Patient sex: M
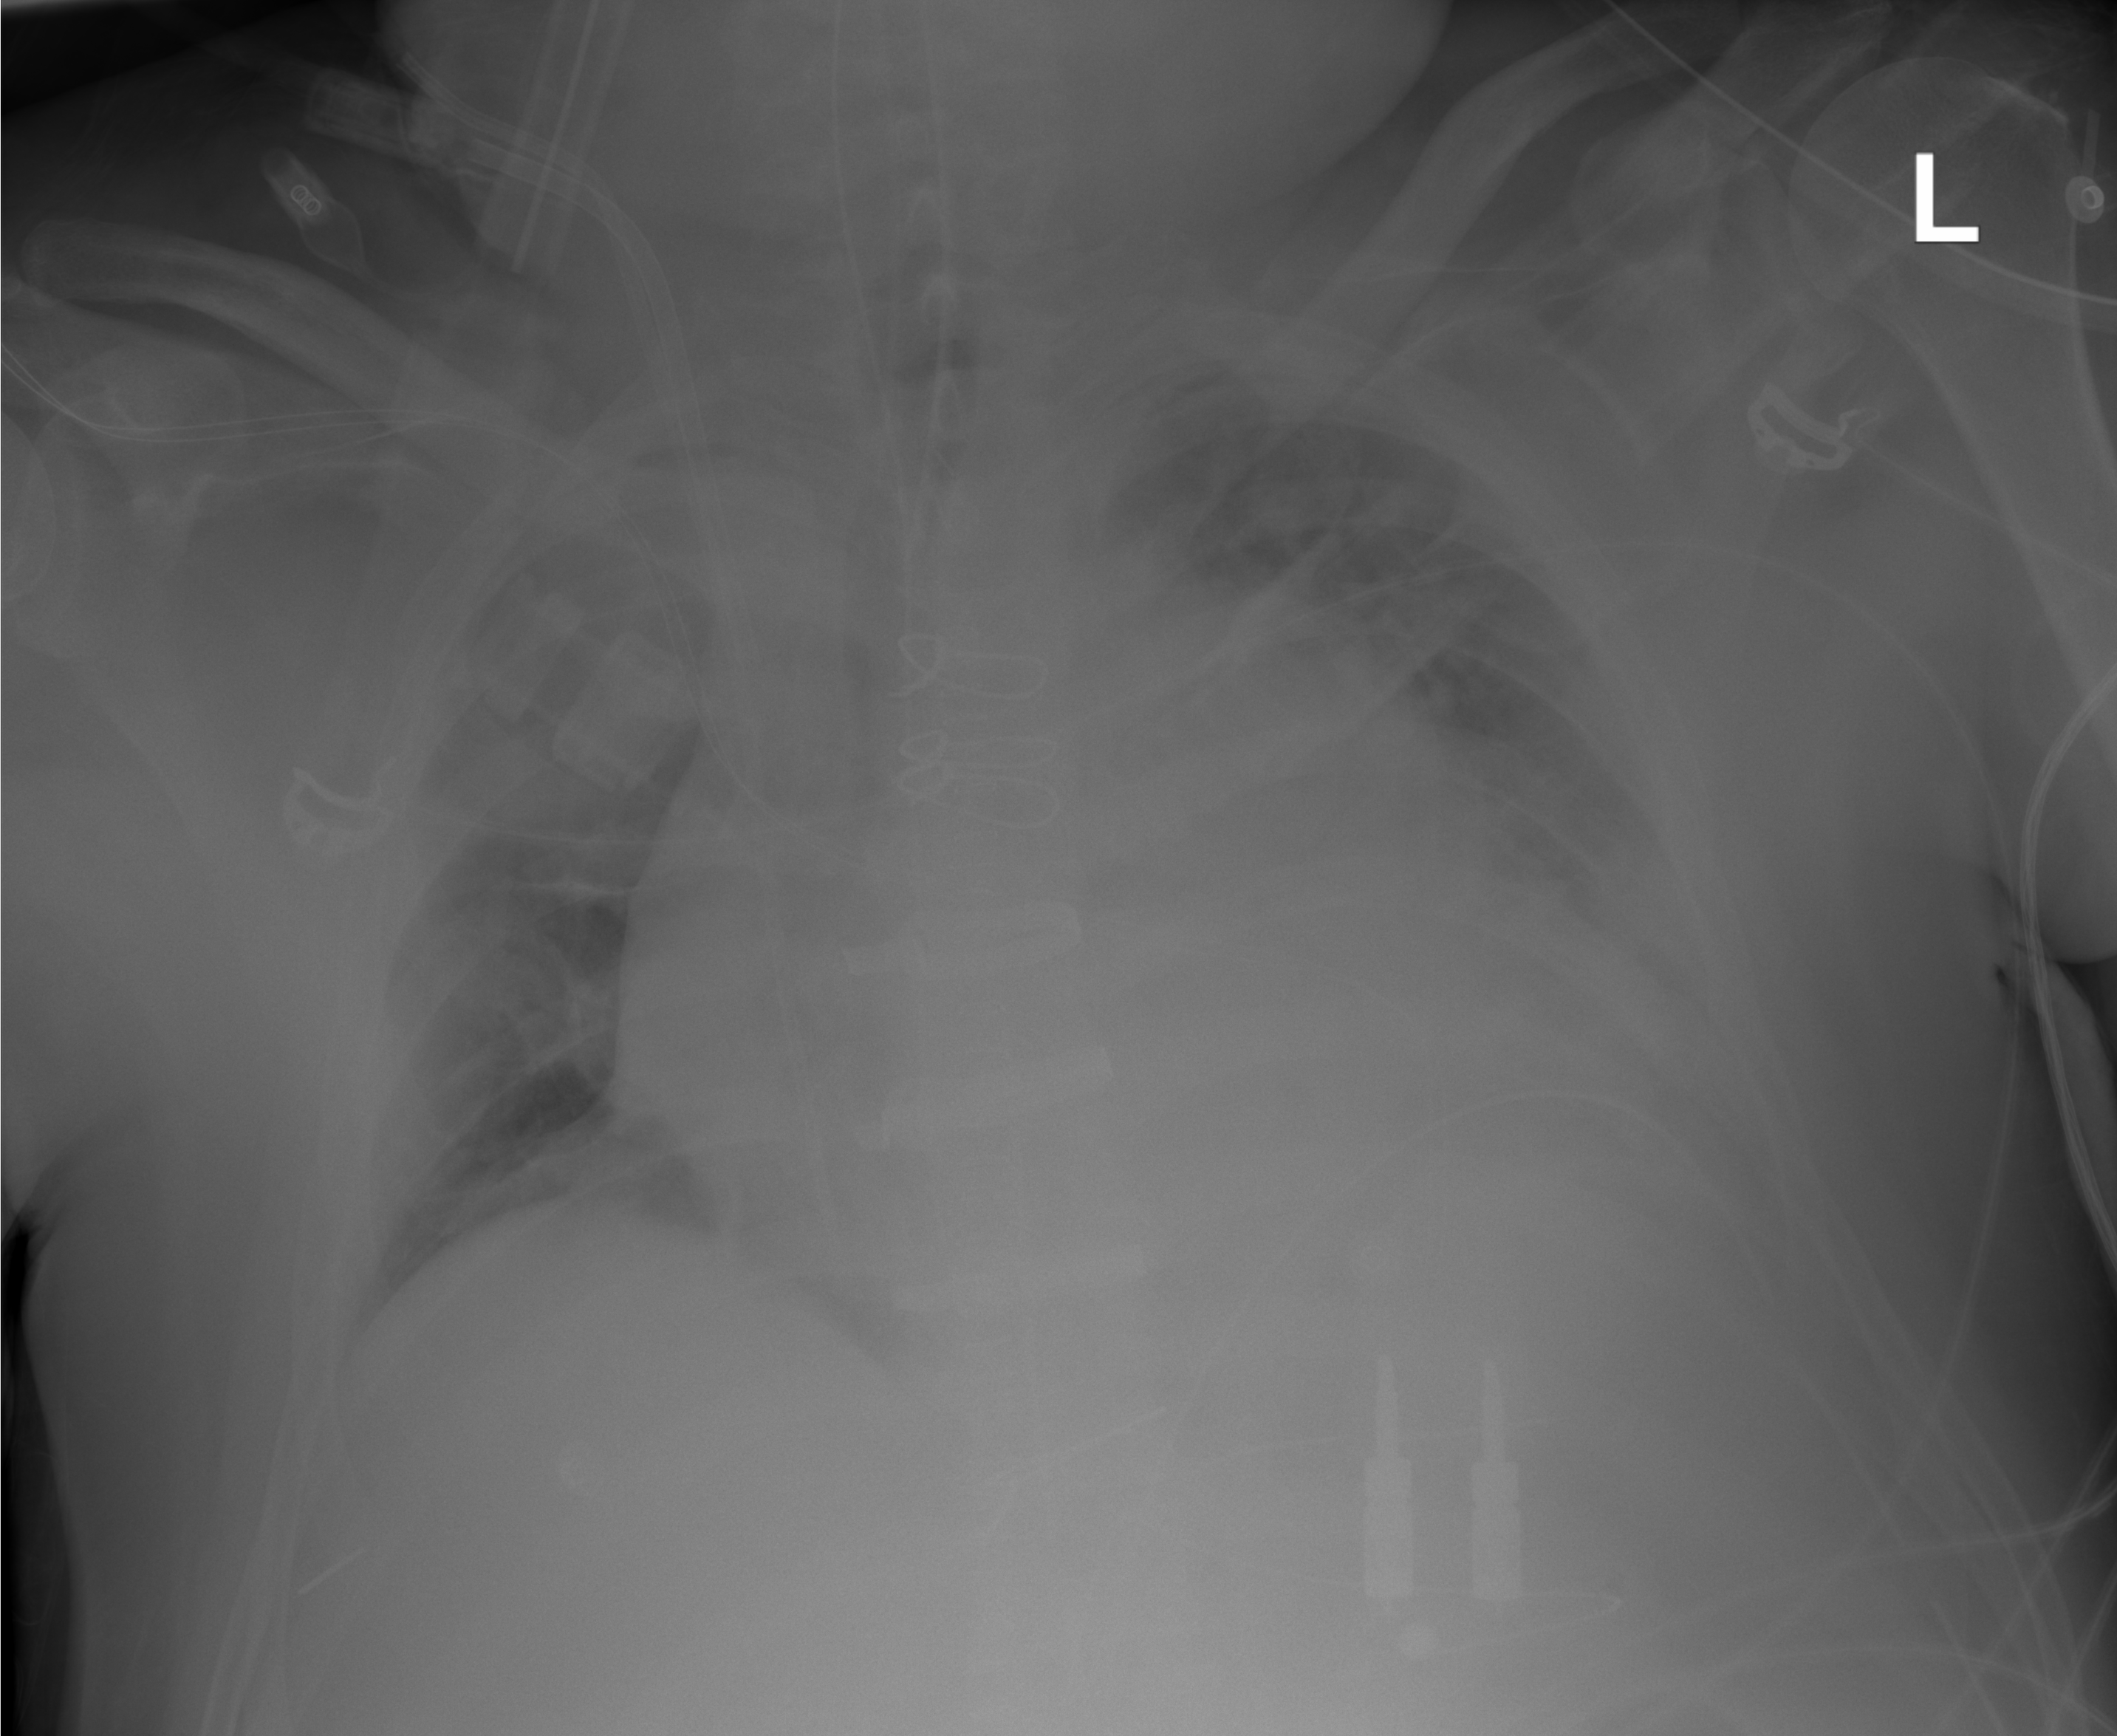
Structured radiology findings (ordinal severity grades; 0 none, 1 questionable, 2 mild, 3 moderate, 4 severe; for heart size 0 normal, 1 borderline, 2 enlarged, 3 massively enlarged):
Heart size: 3
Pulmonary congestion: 2
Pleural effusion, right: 1
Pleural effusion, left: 2
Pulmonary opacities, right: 1
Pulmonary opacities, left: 2
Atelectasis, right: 2
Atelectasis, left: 2